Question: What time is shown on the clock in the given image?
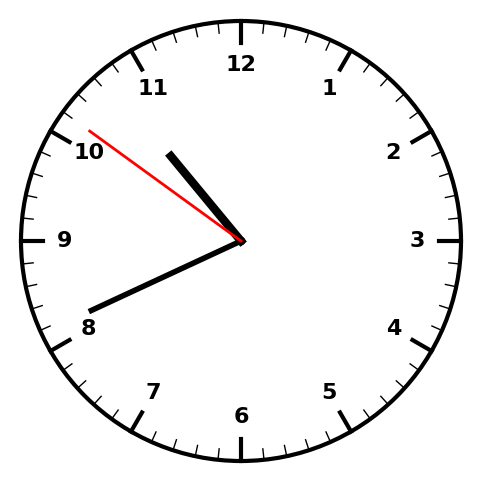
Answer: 10:40:51